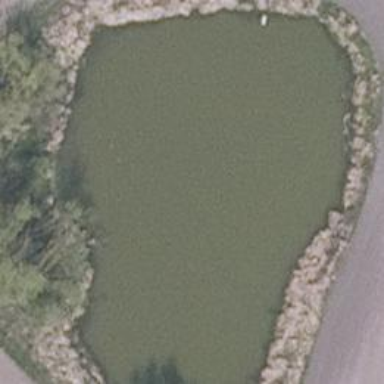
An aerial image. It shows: Peaceful pond surrounded by nature.